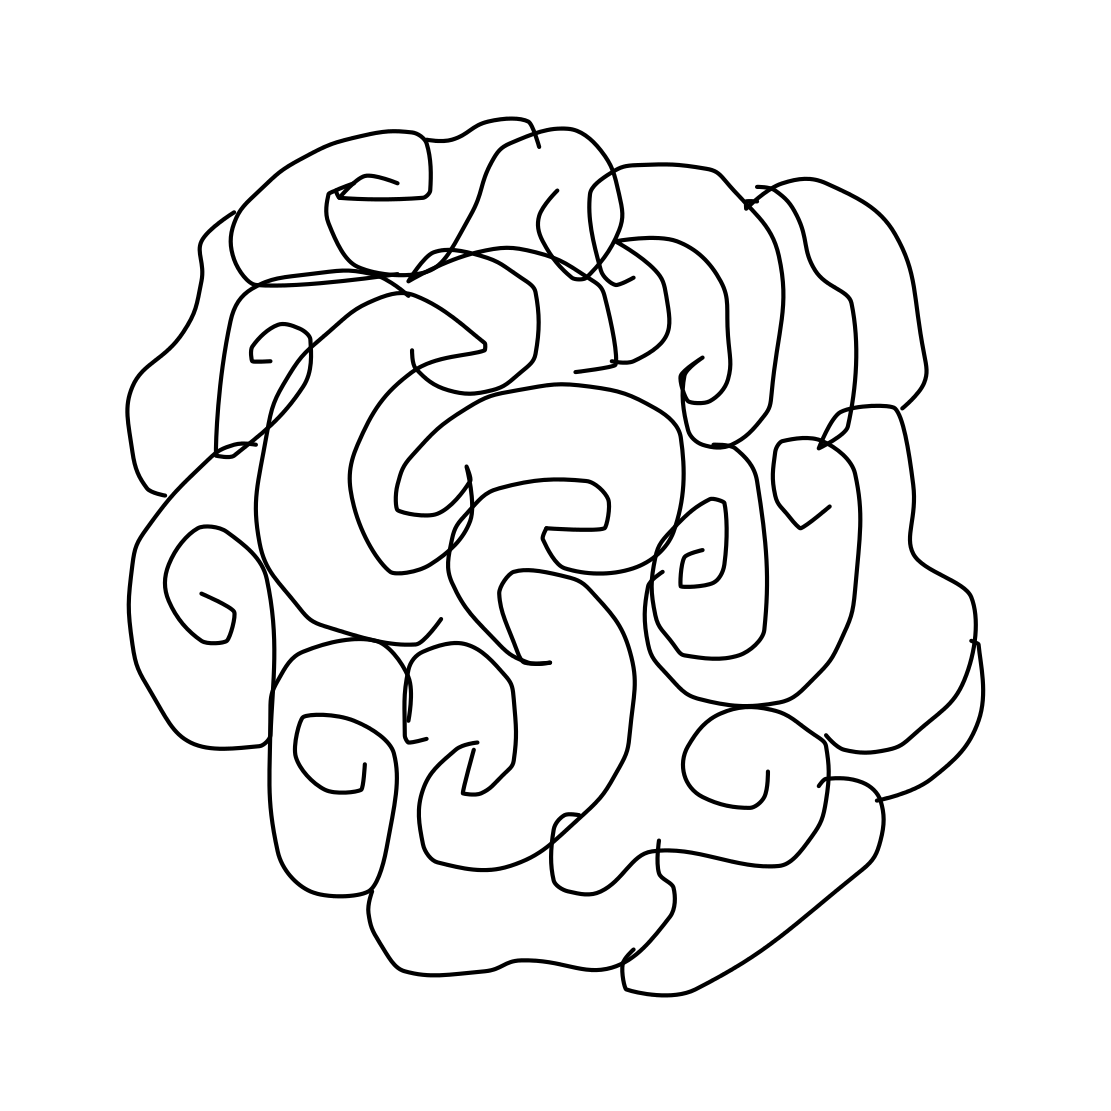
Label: brain